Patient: sex M, age 29
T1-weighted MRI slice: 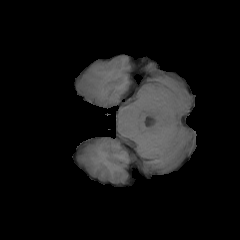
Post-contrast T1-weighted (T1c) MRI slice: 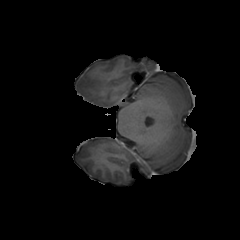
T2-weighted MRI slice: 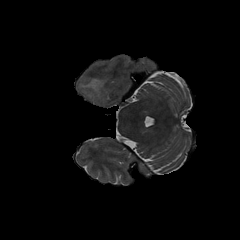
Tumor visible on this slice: yes
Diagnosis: Glioblastoma, IDH-wildtype
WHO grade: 4